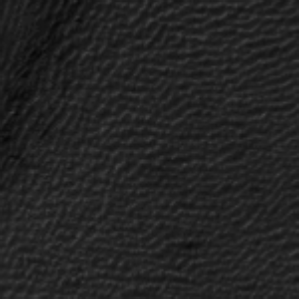
Label: frost